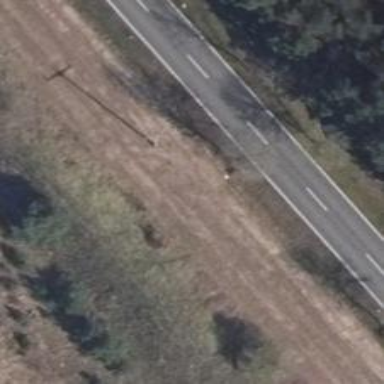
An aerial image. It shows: Minor power line.